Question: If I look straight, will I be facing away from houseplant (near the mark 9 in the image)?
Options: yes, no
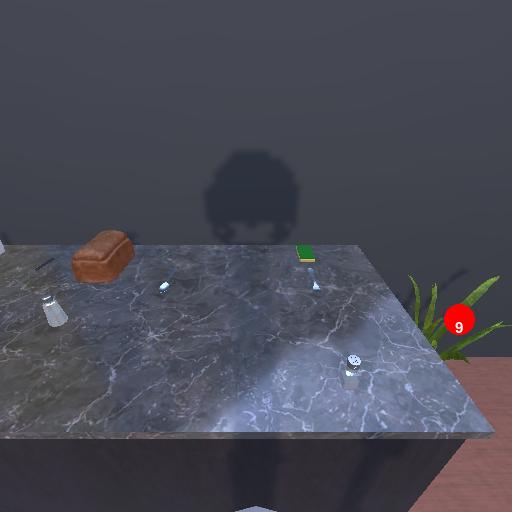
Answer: yes